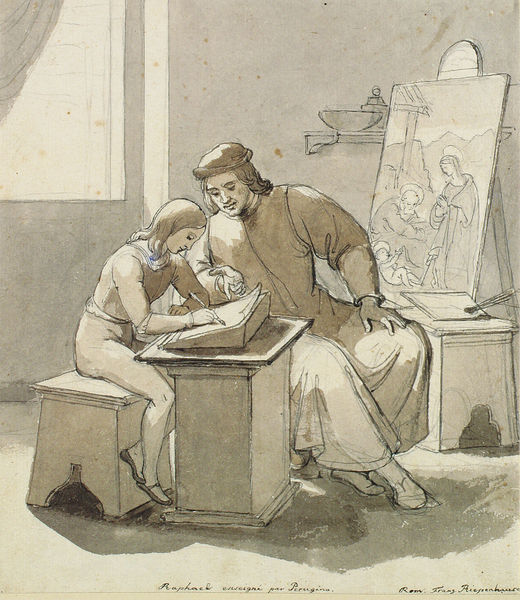
Titel: Perugino lehrt Raffael
Künstler: Franz Riepenhausen
Institution: Berlin, Staatliche Museen, Kupferstichkabinett
Schlagwörter: aquarell, fenster, schale, bild, lehrer, schemel, katheder, zeichnen, schüler